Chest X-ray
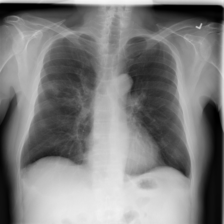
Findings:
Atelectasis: negative
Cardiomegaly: negative
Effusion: negative
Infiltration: negative
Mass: negative
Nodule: negative
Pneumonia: negative
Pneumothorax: negative
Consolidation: negative
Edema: negative
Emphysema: negative
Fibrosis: negative
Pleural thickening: negative
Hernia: negative